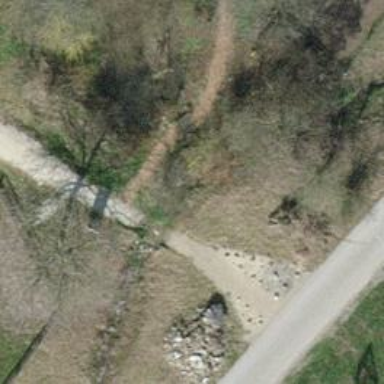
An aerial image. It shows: Dirt track road crossing bridge.